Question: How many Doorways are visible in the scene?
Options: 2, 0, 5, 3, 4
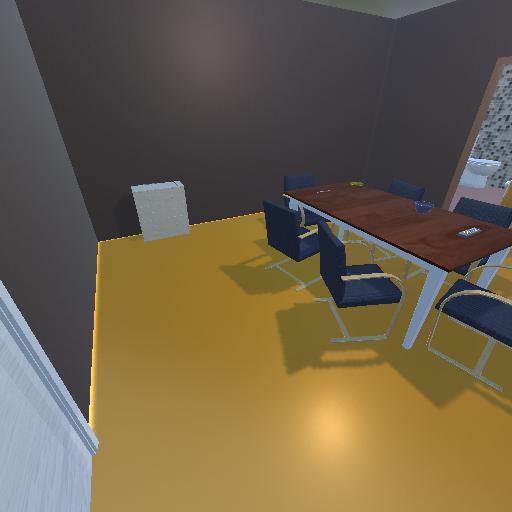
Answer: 2